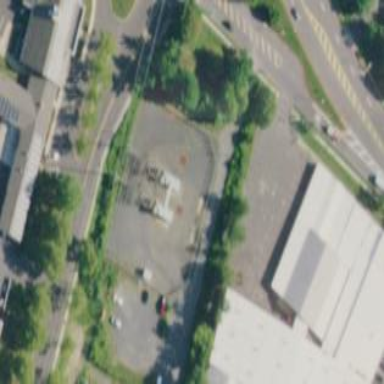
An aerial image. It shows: Substation with chain link fence surrounding it.